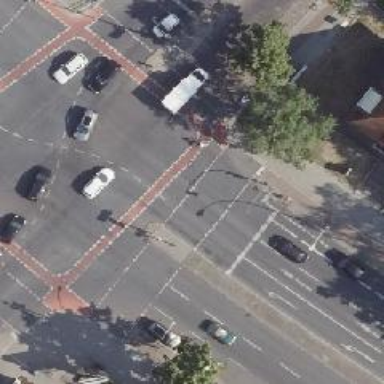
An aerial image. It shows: Road crossing with traffic signals.